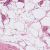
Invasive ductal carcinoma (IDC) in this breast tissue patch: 0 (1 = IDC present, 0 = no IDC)